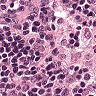
Metastatic tissue present: yes